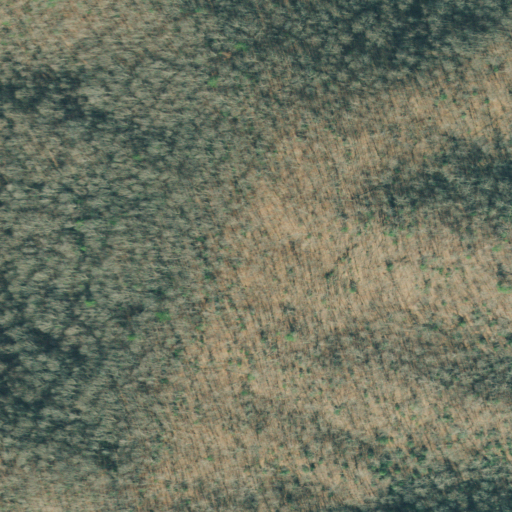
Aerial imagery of mountain in Georgia named Buckeye Mountain containing deciduous forest and mixed forest